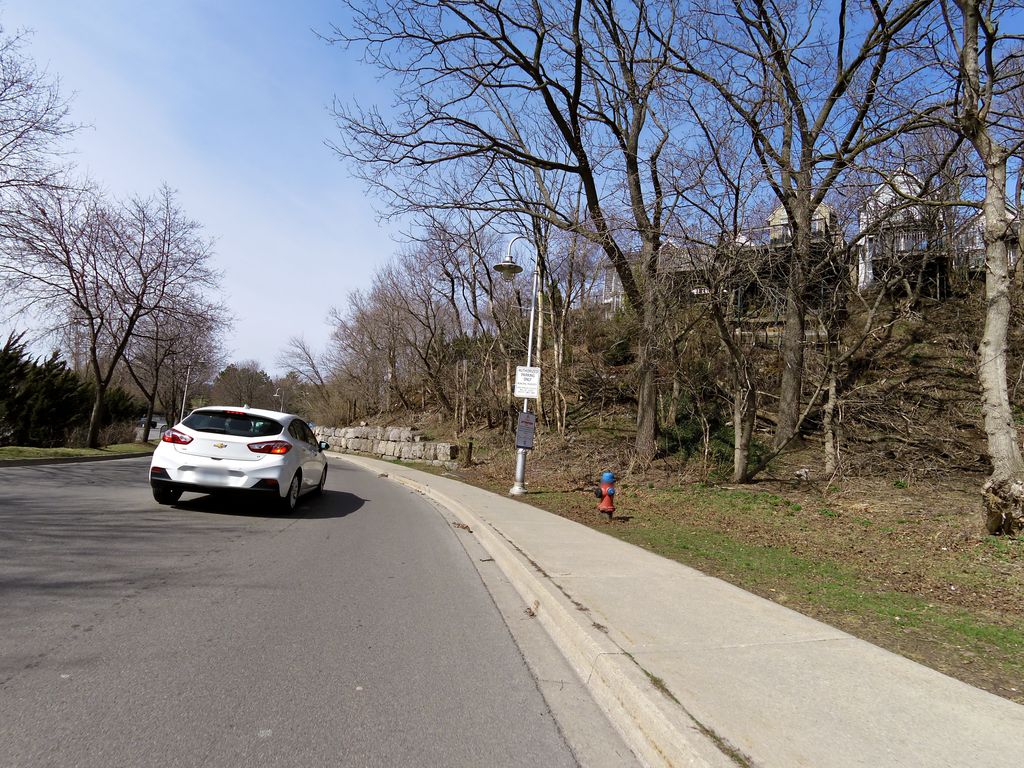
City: hamilton